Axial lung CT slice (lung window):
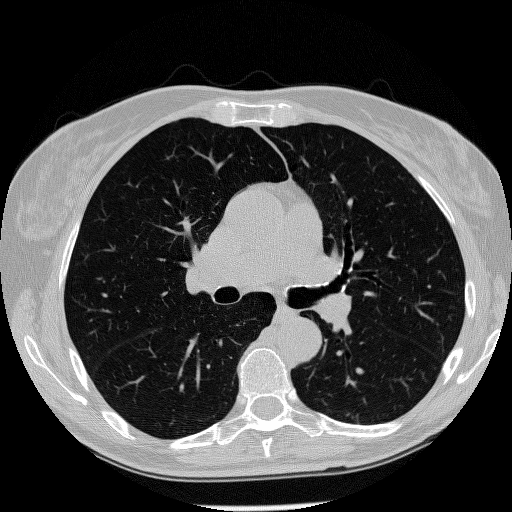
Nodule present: no